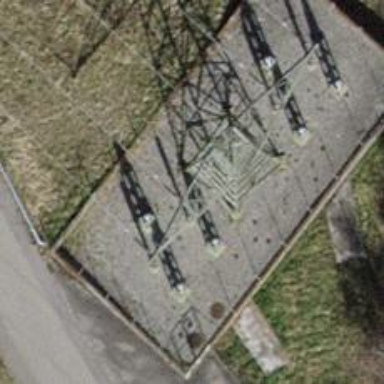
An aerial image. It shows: Overhead line connected to power tower.